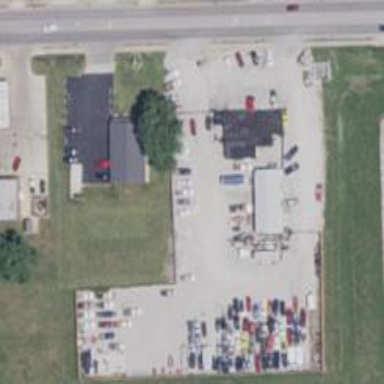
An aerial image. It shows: Veterinary facility.